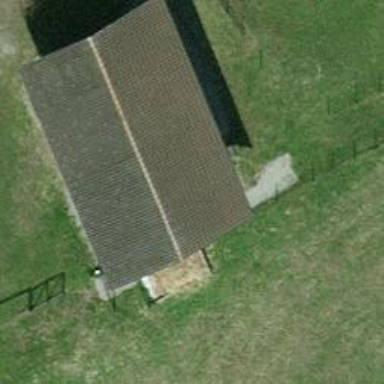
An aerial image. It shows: Gabled roof on farm auxiliary building.